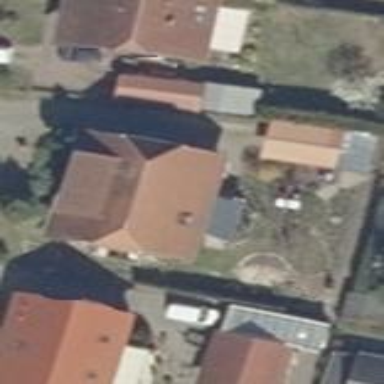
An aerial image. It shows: Residential building with half-hipped roof shape.